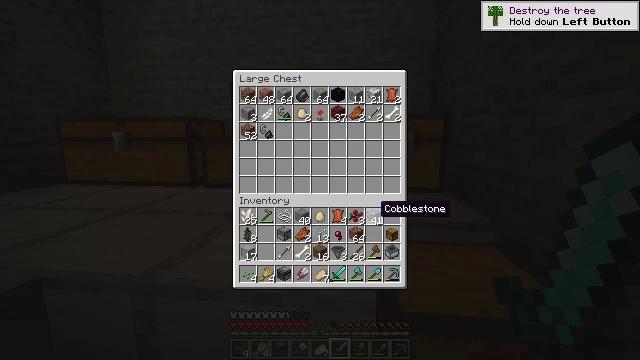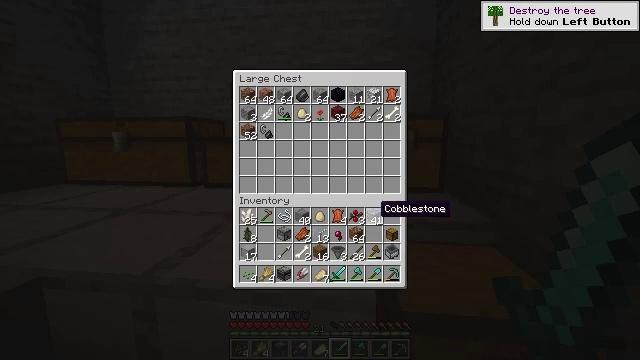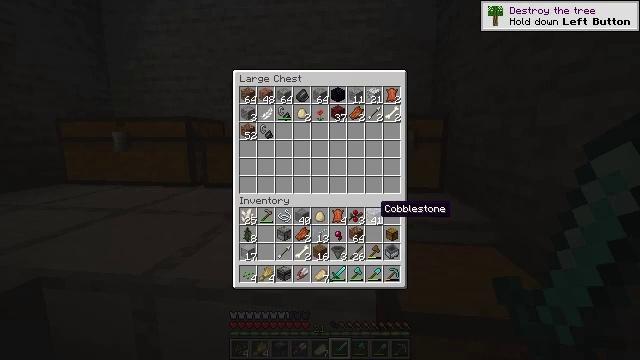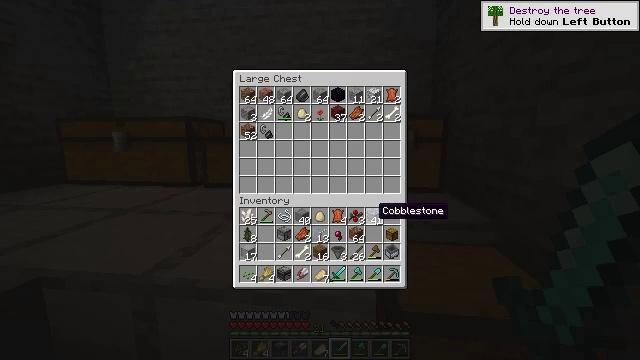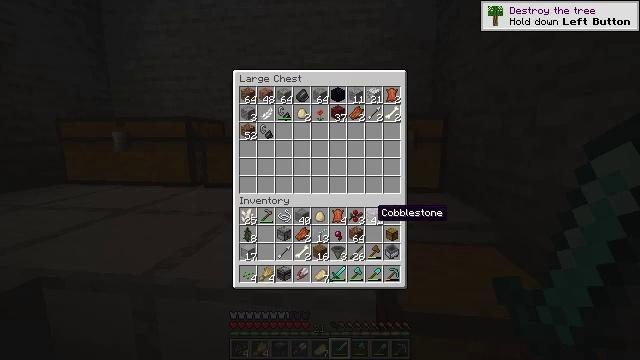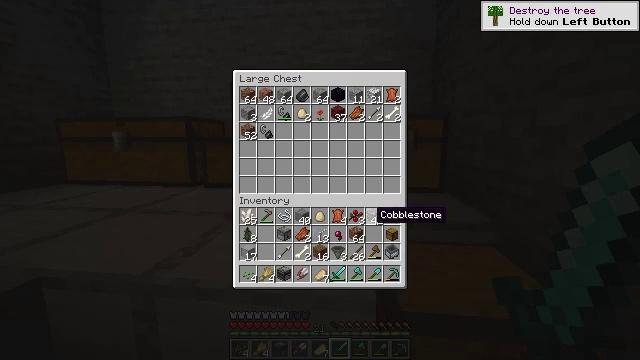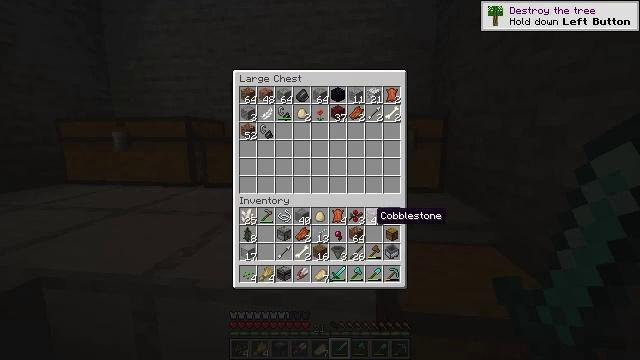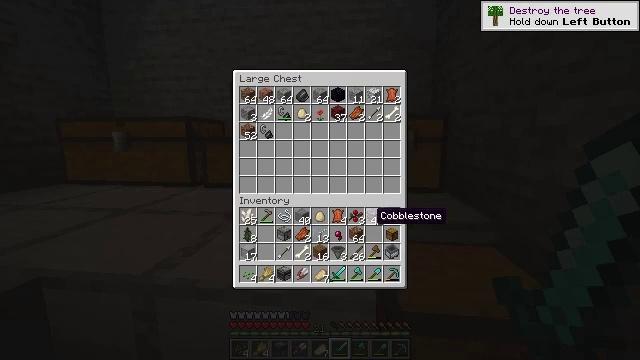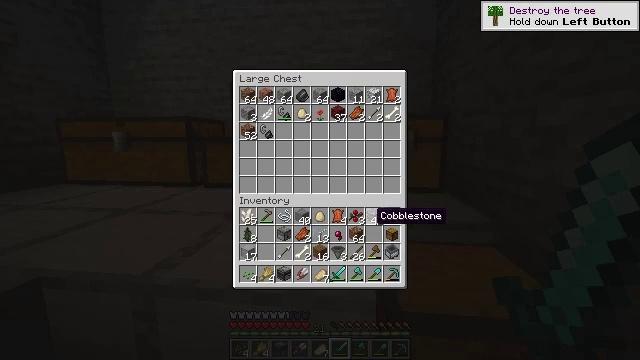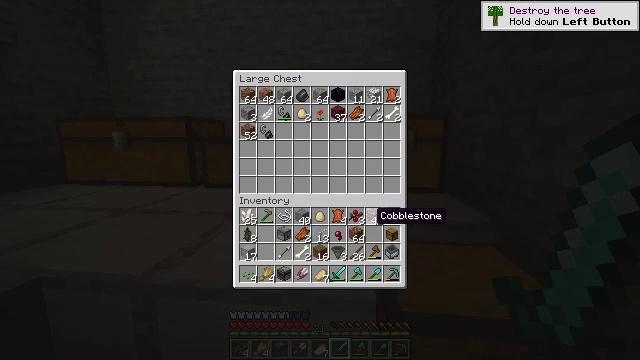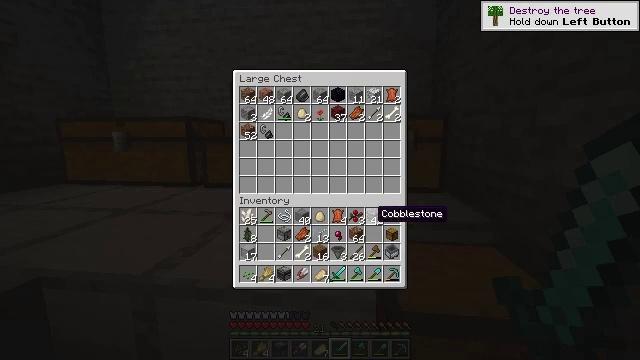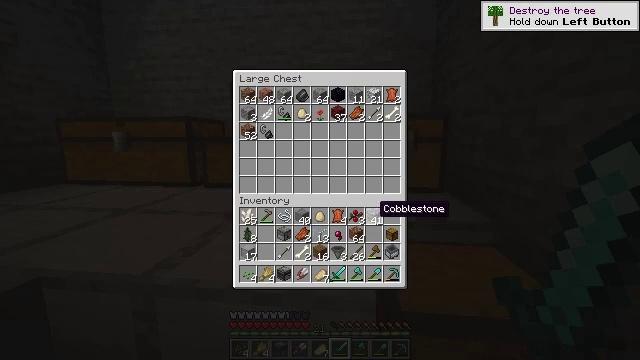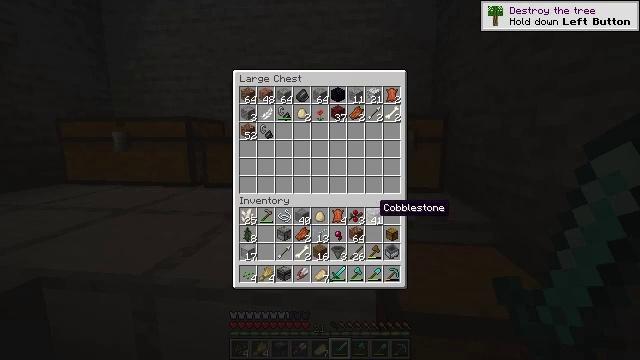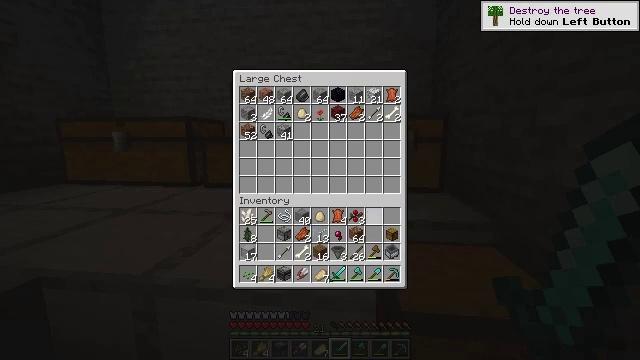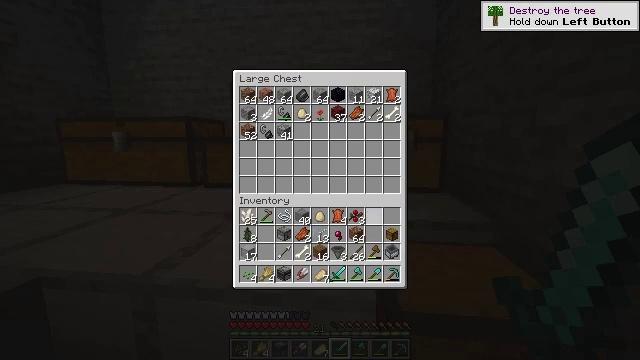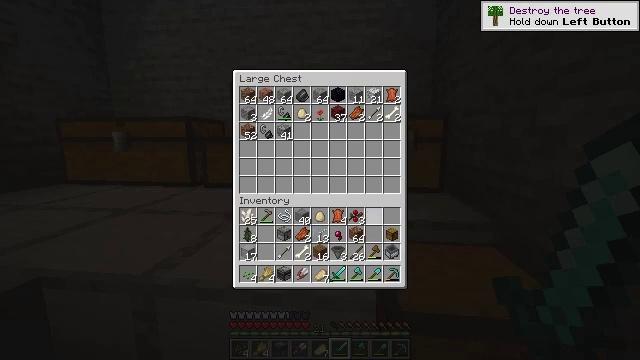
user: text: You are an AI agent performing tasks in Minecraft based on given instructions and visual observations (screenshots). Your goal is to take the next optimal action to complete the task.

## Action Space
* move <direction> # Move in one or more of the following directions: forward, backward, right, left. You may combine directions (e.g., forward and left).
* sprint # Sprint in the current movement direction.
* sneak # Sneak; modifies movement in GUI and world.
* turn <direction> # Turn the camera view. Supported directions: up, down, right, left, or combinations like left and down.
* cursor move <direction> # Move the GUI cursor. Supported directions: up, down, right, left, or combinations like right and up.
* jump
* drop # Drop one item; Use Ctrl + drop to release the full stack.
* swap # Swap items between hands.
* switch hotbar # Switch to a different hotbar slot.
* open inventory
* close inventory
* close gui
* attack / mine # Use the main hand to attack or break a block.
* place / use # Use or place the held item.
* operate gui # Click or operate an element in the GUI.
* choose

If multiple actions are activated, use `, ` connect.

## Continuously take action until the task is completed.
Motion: motion action
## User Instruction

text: craft item air
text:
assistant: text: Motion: sneak, attack / mine
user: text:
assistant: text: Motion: sneak, attack / mine
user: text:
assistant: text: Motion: sneak
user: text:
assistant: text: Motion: sneak
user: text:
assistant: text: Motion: sneak
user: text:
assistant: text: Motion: sneak
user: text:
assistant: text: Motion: sneak
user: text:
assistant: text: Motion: sneak
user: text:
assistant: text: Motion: sneak
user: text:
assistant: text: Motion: sneak
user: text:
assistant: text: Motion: sneak
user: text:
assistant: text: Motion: sneak
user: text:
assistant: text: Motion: sneak, attack / mine
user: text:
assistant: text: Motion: sneak, attack / mine
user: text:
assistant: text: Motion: sneak, attack / mine
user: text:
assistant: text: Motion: sneak, turn down
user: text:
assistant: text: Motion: sneak
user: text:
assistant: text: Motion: sneak
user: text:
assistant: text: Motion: sneak
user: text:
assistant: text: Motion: sneak
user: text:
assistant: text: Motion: sneak
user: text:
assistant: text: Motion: sneak, attack / mine
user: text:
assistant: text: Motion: sneak, attack / mine
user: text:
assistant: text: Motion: sneak
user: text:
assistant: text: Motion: sneak
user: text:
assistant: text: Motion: sneak, turn up
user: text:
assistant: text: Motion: sneak, turn left and up
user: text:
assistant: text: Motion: sneak, turn left and up
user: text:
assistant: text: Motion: sneak
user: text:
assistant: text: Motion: sneak